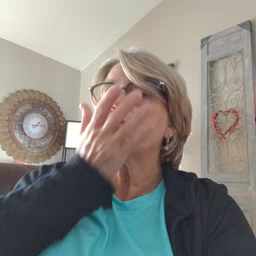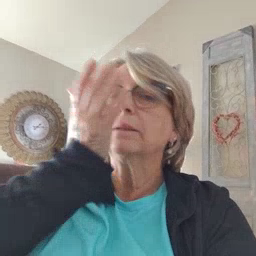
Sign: grass